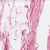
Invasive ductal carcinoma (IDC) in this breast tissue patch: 0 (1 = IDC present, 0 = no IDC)